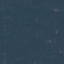
Land use / land cover: Forest